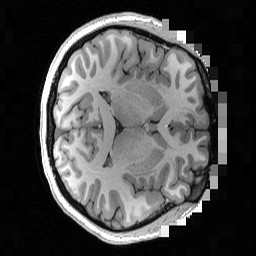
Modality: T1w
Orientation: axial
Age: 21
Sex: female
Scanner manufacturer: siemens
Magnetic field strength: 3 T
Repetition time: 2.53 s